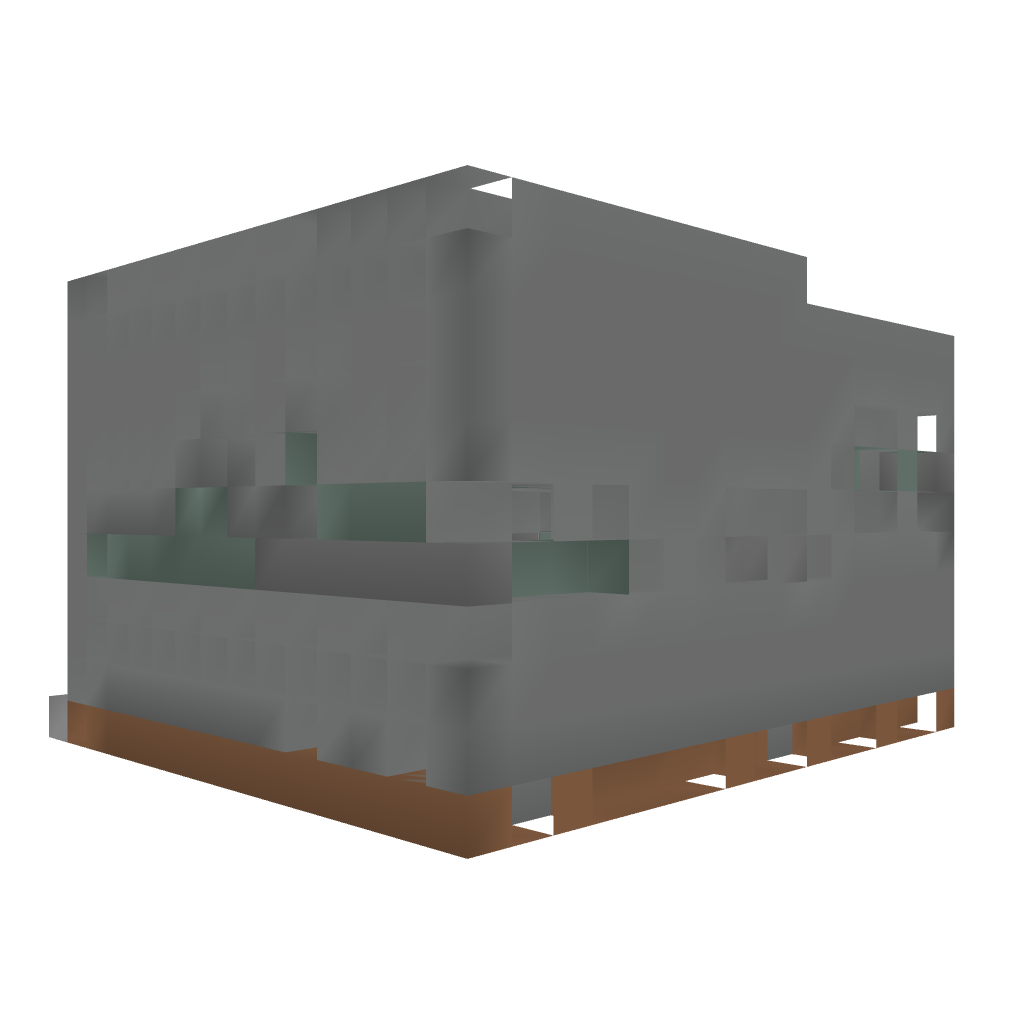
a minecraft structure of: survival dungeon